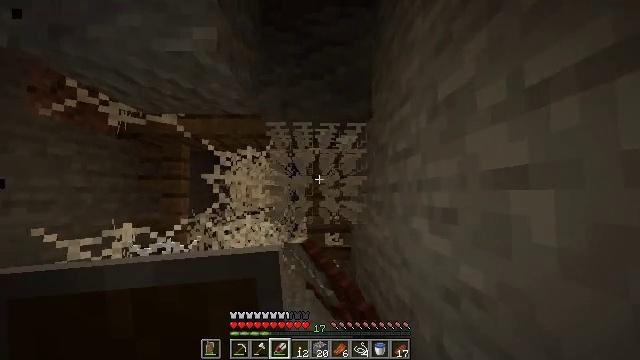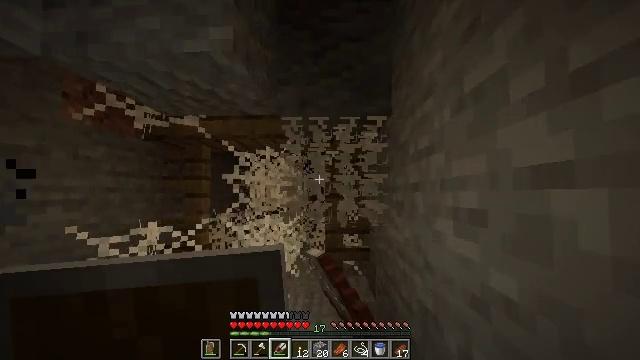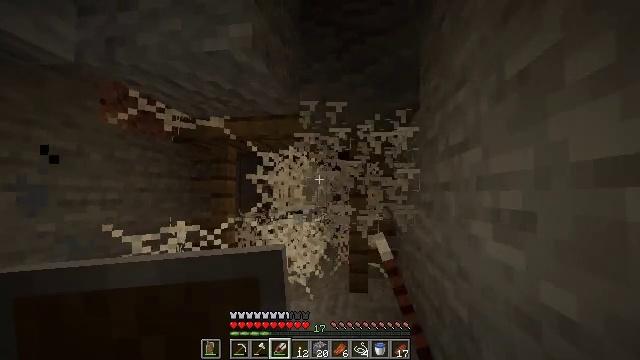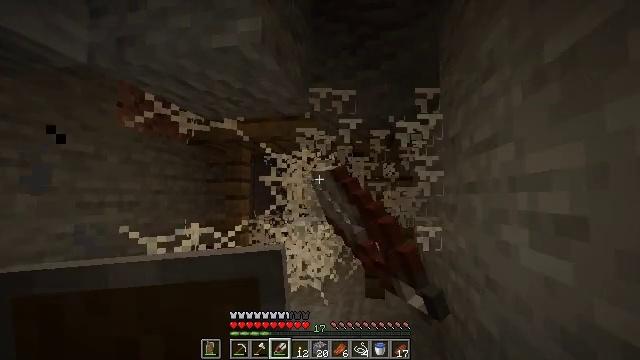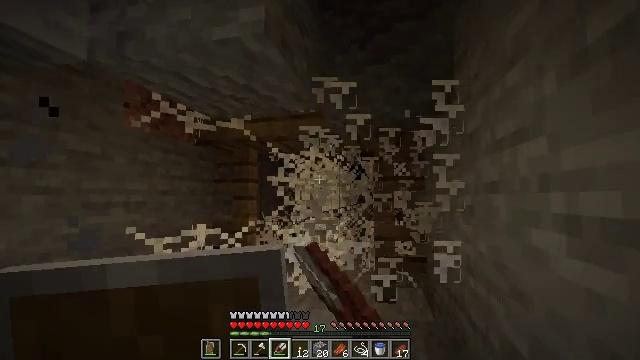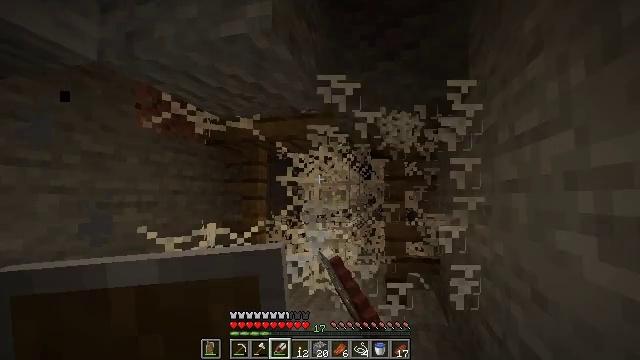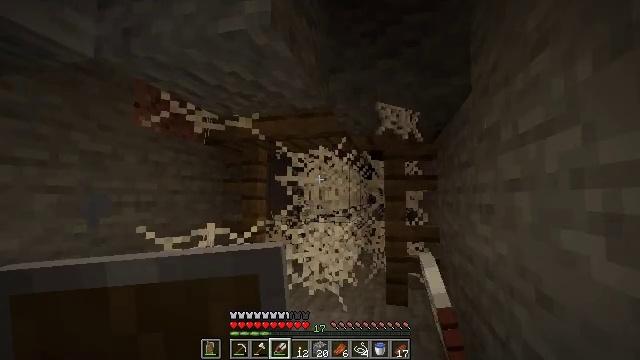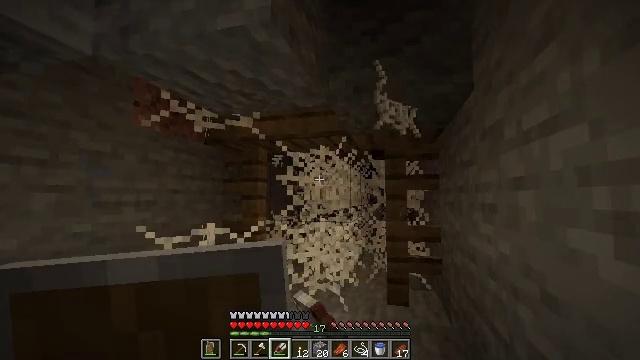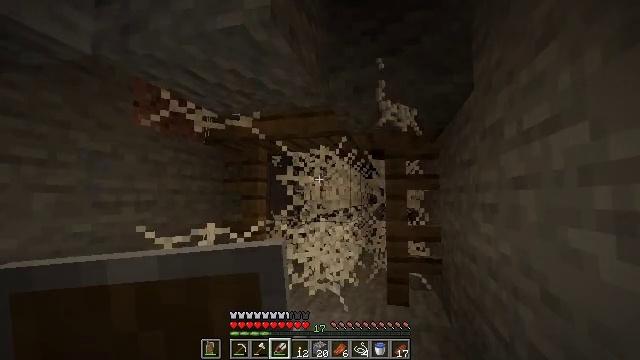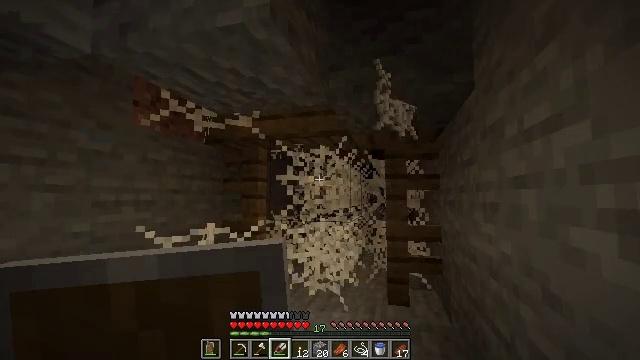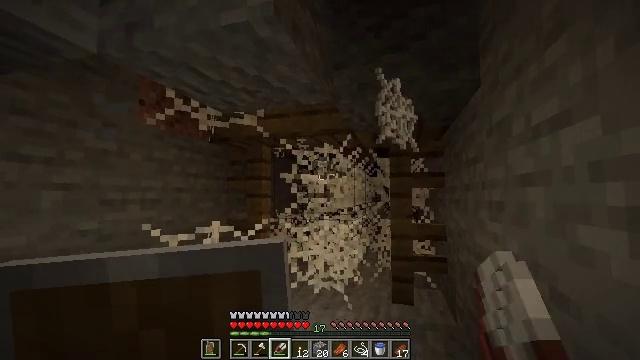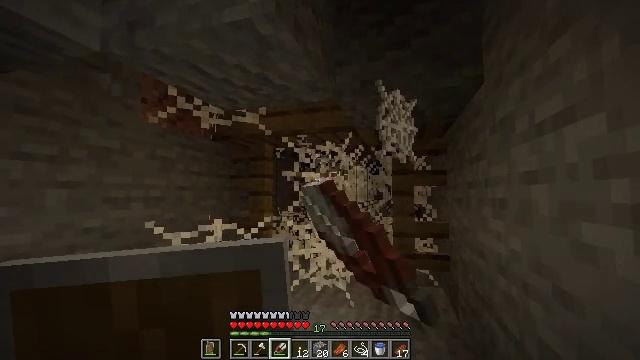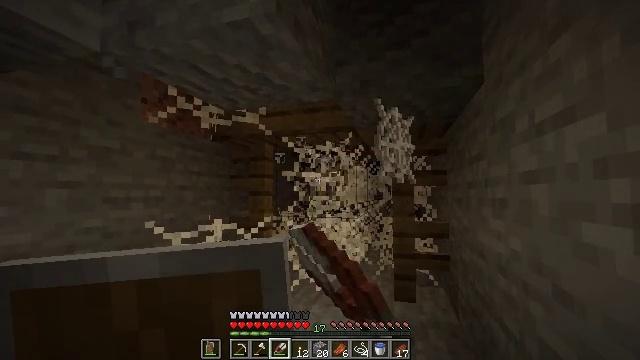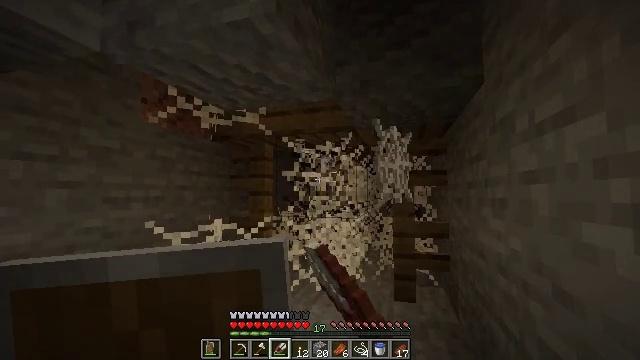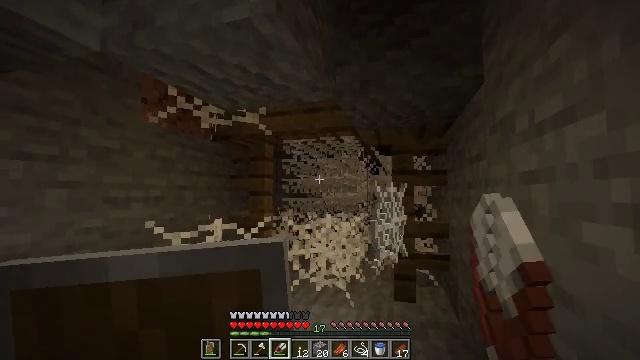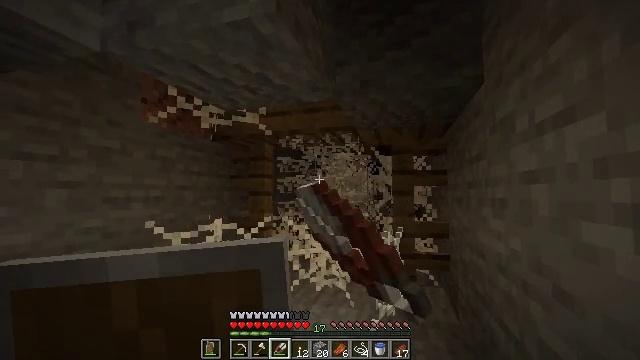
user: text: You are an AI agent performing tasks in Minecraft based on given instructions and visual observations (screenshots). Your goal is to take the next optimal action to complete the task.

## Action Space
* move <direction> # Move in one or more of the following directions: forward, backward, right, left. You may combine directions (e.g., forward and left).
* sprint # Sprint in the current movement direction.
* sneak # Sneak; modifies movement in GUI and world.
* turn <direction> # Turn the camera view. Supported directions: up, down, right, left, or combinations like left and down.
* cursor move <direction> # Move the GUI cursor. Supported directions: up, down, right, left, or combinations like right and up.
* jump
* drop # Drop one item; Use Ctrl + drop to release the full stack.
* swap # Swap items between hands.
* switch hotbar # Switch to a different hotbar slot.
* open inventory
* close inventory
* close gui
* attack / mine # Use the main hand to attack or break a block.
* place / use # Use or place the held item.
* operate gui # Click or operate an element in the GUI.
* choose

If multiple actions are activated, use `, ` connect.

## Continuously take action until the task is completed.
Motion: motion action
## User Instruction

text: Remove the cobweb to avoid getting stuck.
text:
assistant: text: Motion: move forward, sneak, turn left, attack / mine
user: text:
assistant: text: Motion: move forward, sneak, turn left, attack / mine
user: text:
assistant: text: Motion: move forward, sneak, turn left, attack / mine
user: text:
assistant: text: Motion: move forward, sneak, turn left, attack / mine
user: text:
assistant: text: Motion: sneak, turn left, attack / mine
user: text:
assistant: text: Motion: sneak, attack / mine
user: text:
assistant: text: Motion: sneak, attack / mine
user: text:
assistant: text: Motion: sneak, attack / mine
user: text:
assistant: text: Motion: sneak, attack / mine
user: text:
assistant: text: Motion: sneak, attack / mine
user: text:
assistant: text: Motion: sneak, attack / mine
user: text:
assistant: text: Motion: sneak, attack / mine
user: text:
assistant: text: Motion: sneak, attack / mine
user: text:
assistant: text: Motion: sneak, attack / mine
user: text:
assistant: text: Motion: sneak, attack / mine
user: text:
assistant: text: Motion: sneak, attack / mine
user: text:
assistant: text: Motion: sneak, attack / mine
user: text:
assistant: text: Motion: move left, sneak, turn left and up, attack / mine
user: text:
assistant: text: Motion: move forward and move left, sneak, turn left and up, attack / mine
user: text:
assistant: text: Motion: move forward and move left, sneak, turn left and up, attack / mine
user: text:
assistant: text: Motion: move forward and move left, sneak, turn up, attack / mine
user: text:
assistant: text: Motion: move forward and move left, sneak, turn up, attack / mine
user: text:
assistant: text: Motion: move forward and move left, sneak, turn up, attack / mine
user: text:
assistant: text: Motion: move left, sneak, attack / mine
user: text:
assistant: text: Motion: move left, sneak, attack / mine
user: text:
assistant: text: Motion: sneak, turn right, attack / mine
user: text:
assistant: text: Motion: sneak, attack / mine
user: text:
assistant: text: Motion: sneak, attack / mine
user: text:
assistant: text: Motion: sneak, attack / mine
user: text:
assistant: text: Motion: sneak, attack / mine